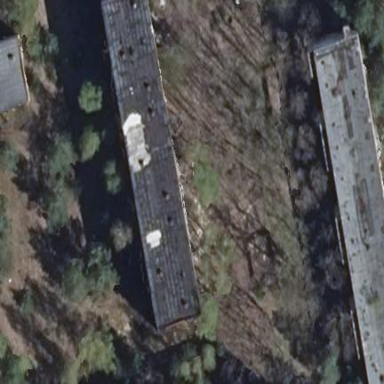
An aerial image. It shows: Partly ruinous building in state of ruins.